Question: Ive been running my app through Instruments (Allocator) checking the memory use for my app. The majority of the app releases the memory when I exit the page however on some pages that have animations using:
'''
-(IBAction)start:(id)sender
{
animation.animationImages = [NSArray arrayWithObjects:
[UIImage imageNamed:@"Paddle 1.jpg"],
[UIImage imageNamed:@"Paddle 2.jpg"],
[UIImage imageNamed:@"Paddle 3.jpg"],
[UIImage imageNamed:@"Paddle 4.jpg"],nil];
[animation setAnimationRepeatCount:0];
animation.animationDuration = 2.5;
[animation startAnimating];
}
'''
the memory jumps up to about 45MB usage (The jpgs are 330kb each) and when I exit the page there is no release.
I read around and have found that ARC doesn't always work when the storyboard is getting deep so I understand that with these pages (MainView>Container>UITableView>UITabView>UIImage) that could very well be the problem.
When i exit the app, the memory drops back to 9MB and releases the images, but should the images be released when I exit the view? The app has never crashed on me or said there is a memory problem, I just don't want this to be a reason Apple rejects the app.
This is the memory usage when the app was opened (low point) when the animation was opened (The big step up)

Is this a problem that the images only release when exiting the app? if so seeing that ARC isn't automatically releasing the images when i change the view, what do I need to do?
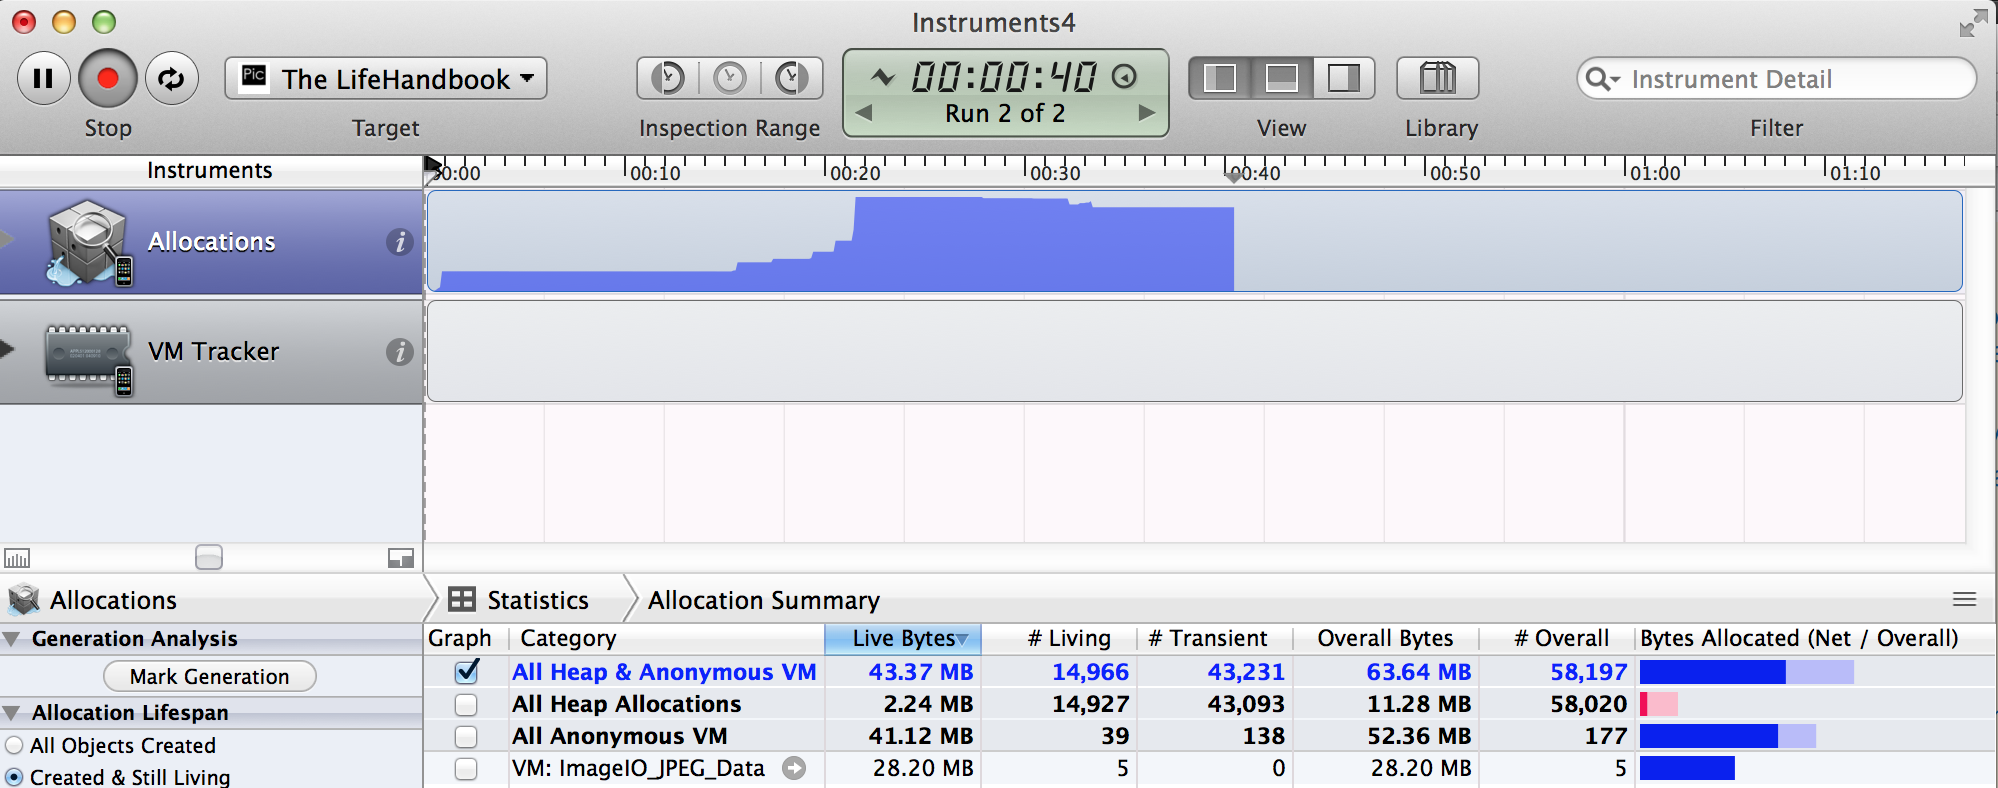
Answer: Try to change every
'''
[UIImage imageNamed:@"Paddle 1.jpg"]
'''
to
'''
[UIImage imageWithContentsOfFile: GetImgWithoutCaching(@"Paddle 1.jpg")]
'''
and add function
'''
UIImage* GetImgWithoutCaching(NSString* imgName)
{
NSString *imagePath = [[NSBundle mainBundle] pathForResource:imgName ofType:nil];
return [UIImage imageWithContentsOfFile:imagePath];
}
'''
because imageNamed does some caching, while imageWithContentsOfFile - not.
The final code should look like this:
'''
UIImage* GetImgWithoutCaching(NSString* imgName)
{
NSString *imagePath = [[NSBundle mainBundle] pathForResource:imgName ofType:nil];
return [UIImage imageWithContentsOfFile:imagePath];
}
-(IBAction)start:(id)sender
{
animation.animationImages = [NSArray arrayWithObjects:
GetImgWithoutCaching(@"Paddle 1.jpg"),
GetImgWithoutCaching(@"Paddle 2.jpg"),
GetImgWithoutCaching(@"Paddle 3.jpg"),
GetImgWithoutCaching(@"Paddle 4.jpg"),nil];
[animation setAnimationRepeatCount:0];
animation.animationDuration = 2.5;
[animation startAnimating];
}
'''